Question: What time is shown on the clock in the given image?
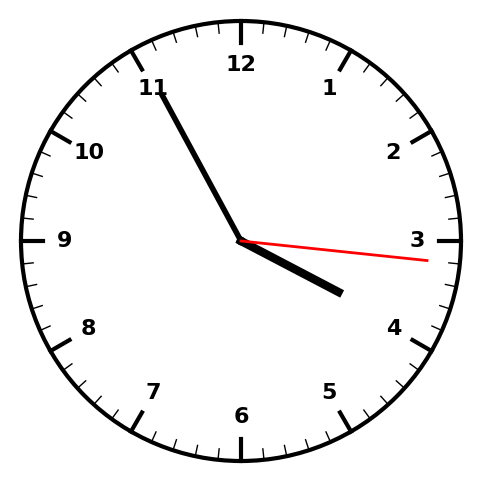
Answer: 03:55:16